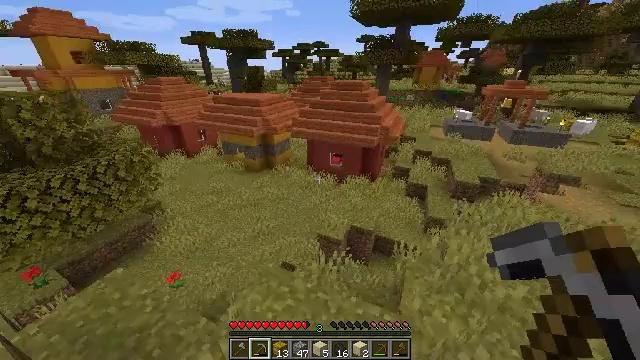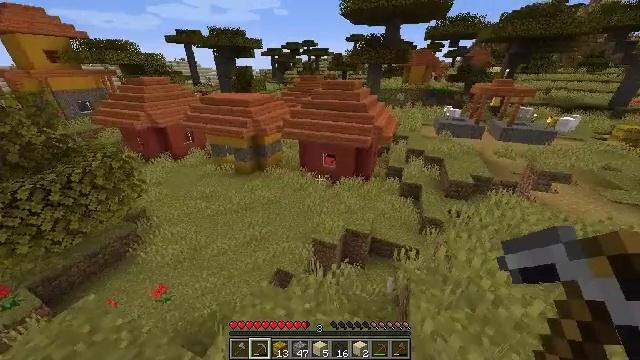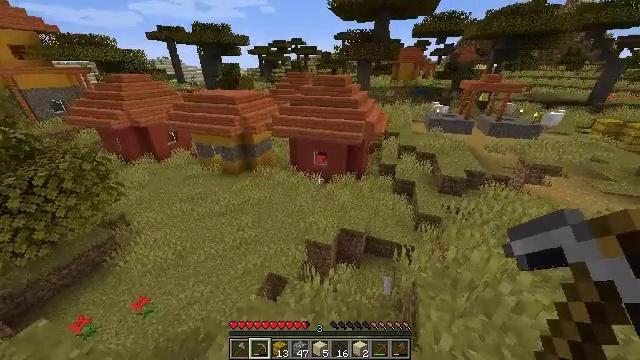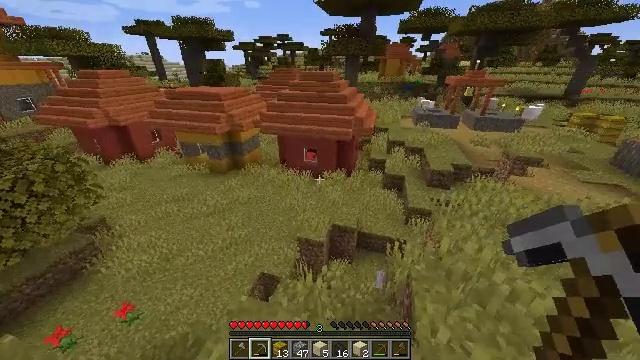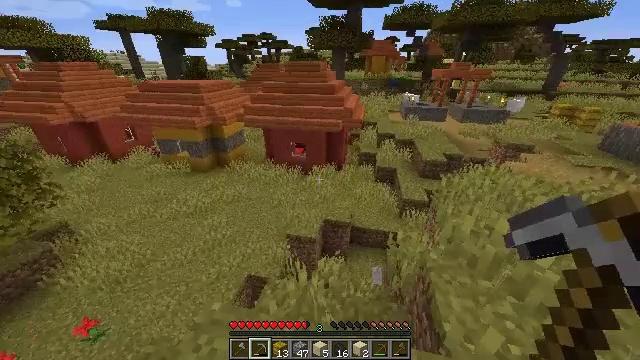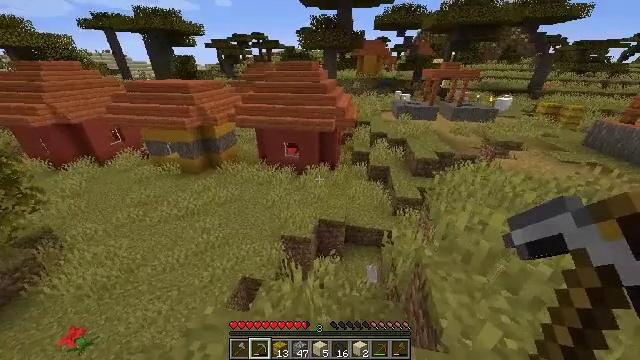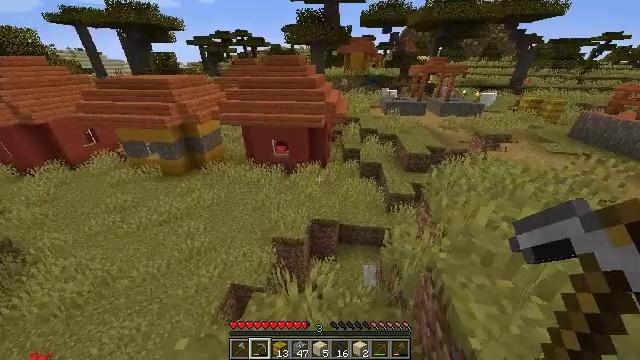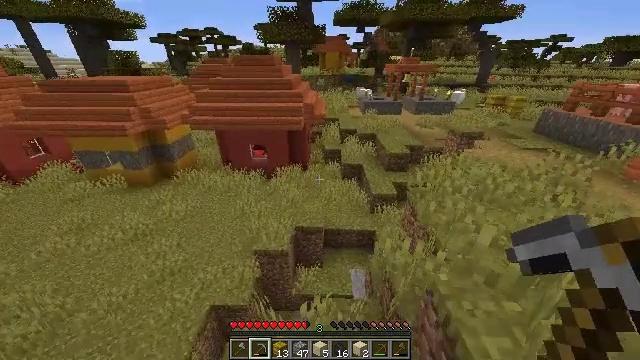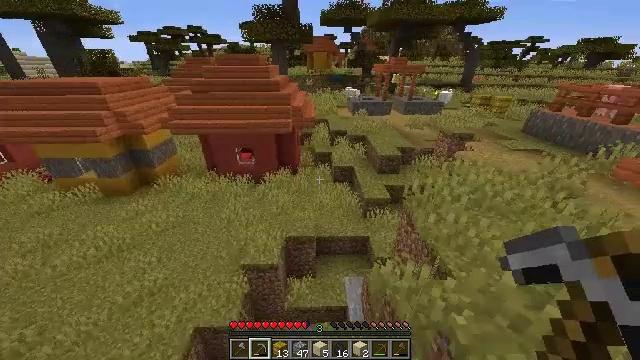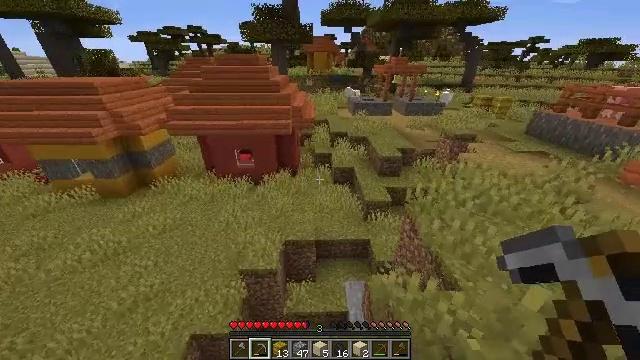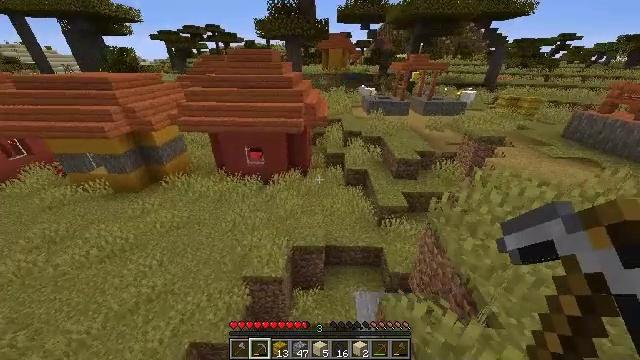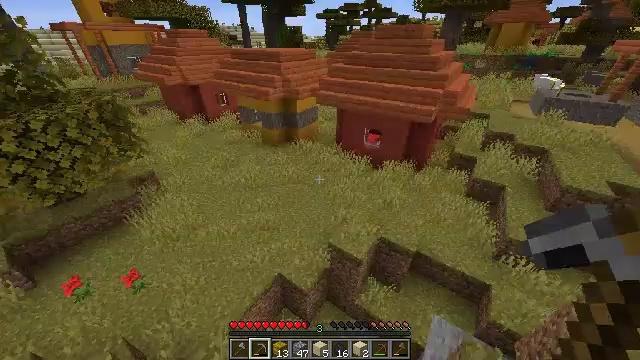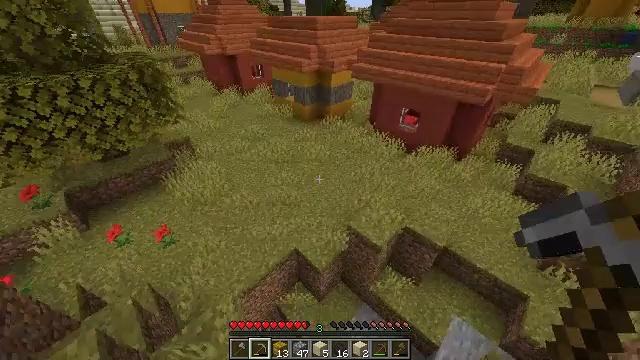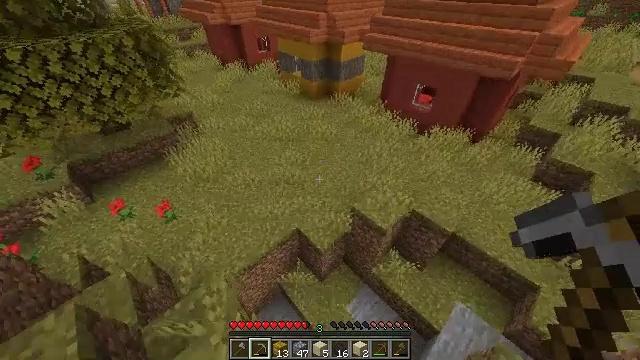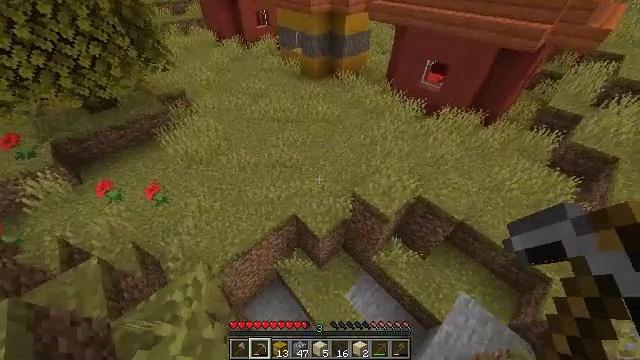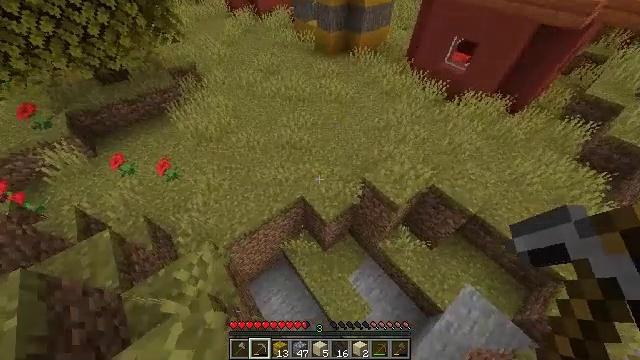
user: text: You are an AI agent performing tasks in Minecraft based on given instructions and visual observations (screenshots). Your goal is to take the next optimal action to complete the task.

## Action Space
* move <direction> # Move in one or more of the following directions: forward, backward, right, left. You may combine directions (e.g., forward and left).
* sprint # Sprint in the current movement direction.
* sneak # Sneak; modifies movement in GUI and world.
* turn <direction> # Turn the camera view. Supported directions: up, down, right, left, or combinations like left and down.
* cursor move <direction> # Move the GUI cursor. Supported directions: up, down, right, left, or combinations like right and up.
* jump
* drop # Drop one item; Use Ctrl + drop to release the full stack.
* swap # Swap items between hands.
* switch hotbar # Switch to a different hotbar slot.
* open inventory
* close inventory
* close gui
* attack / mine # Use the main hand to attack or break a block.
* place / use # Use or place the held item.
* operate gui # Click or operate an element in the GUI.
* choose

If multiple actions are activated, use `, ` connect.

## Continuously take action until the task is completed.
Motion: motion action
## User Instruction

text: Mine the chest to collect it.
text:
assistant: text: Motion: move forward, turn right
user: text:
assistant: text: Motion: move forward, turn right
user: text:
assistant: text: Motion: move forward, turn right
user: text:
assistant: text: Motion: move forward, turn right
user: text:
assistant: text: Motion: move forward, turn right
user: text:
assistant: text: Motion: move forward, turn right
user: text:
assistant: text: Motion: move forward, turn right
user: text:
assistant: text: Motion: move forward, turn right
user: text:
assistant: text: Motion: move forward
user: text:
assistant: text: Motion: move forward, turn left
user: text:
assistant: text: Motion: move forward, turn left and down
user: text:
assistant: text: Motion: move forward, turn left and down
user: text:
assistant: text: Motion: move forward and move left, turn left and down
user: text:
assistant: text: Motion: move forward and move left, turn down
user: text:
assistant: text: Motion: move forward and move left, turn left and down
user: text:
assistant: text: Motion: move forward and move left, turn left and down
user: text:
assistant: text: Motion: move forward and move left, turn left and down
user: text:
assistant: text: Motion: move left, turn left and down
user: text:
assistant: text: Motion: move left, turn left
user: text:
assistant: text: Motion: move left
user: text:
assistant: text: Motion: move left, turn right
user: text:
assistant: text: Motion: move left, turn right
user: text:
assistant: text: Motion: move left
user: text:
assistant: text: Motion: move left, turn up
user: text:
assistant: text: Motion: turn up
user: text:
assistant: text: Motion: turn left and up
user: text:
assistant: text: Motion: turn left and up
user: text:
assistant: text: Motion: turn left and up
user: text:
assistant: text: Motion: move right, turn left and up
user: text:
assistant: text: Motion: move right, turn left and up